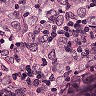
Metastatic tissue present: yes